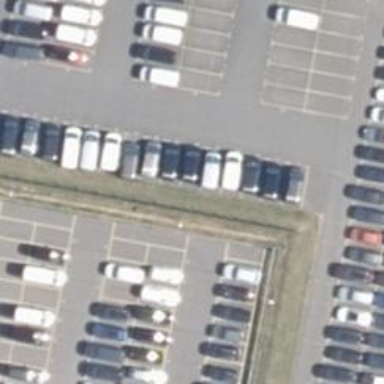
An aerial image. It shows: Parking aisle designated as service road.